Question: Using InterfaceBuilder, I created a window and placed a table within it. When the table is populated with data, it fits horizontally and needs vertical scrolling. But when I scroll the table, the vertical scroller is not displayed, and a bit of a horizontal scroller is displayed in the bottom right corner of the table view. That horizontal scroller moves (horizontally) when I scroll the table vertically, and the table scrolls very-very fast indeed.
Here is what I mean:

I tried removing the table and creating it anew, but this happens every time. Tried googling it as well, but in vain.
Has anyone faced this problem and found a way out?
: I am using Xcode 5
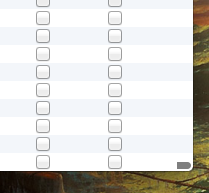
Answer: Open up the xib file in your favorite text editor and look for the following entry associated with the misbehaving tableview:
'''
<scroller key="verticalScroller" hidden="YES" verticalHuggingPriority="750" id="xNY-Po-yr0">
<rect key="frame" x="484" y="17" width="16" height="0.0"/>
<autoresizingMask key="autoresizingMask"/>
</scroller>
'''
... the 'height' is set to '0.0', but that doesn't seem right. Set it to something like '100' - in my testing this resolves the issue.
It seems that the problem can also be resolved by selecting the containing Scroll View, un-checking "Automatically Hide Scroller", then re-enabling it. This effectively re-sets the "0.0" height to whatever it should be.